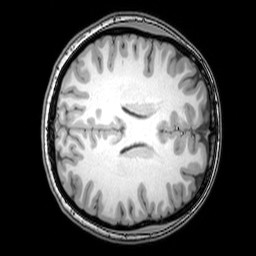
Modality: T1w
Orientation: axial
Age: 20
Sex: female
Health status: healthy
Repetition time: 0.081 s
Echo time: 0.037 s